Aerial crown-view tile of a tropical tree (Barro Colorado Island, Panama), acquired 20250124:
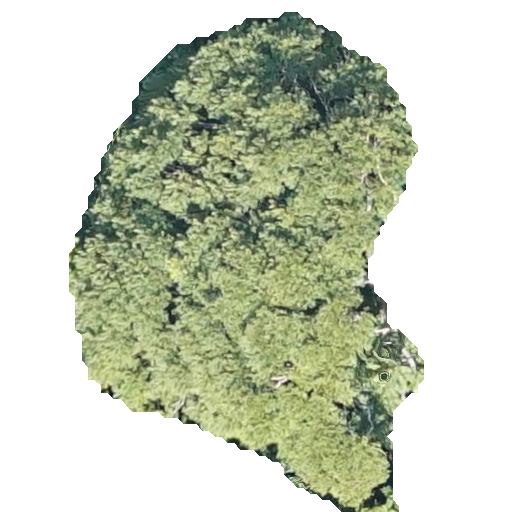
Species: Jacaranda copaia
GBIF accepted scientific name: Jacaranda copaia
Crown area: 184.362 m²